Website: crate-barrel
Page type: newsletter-management
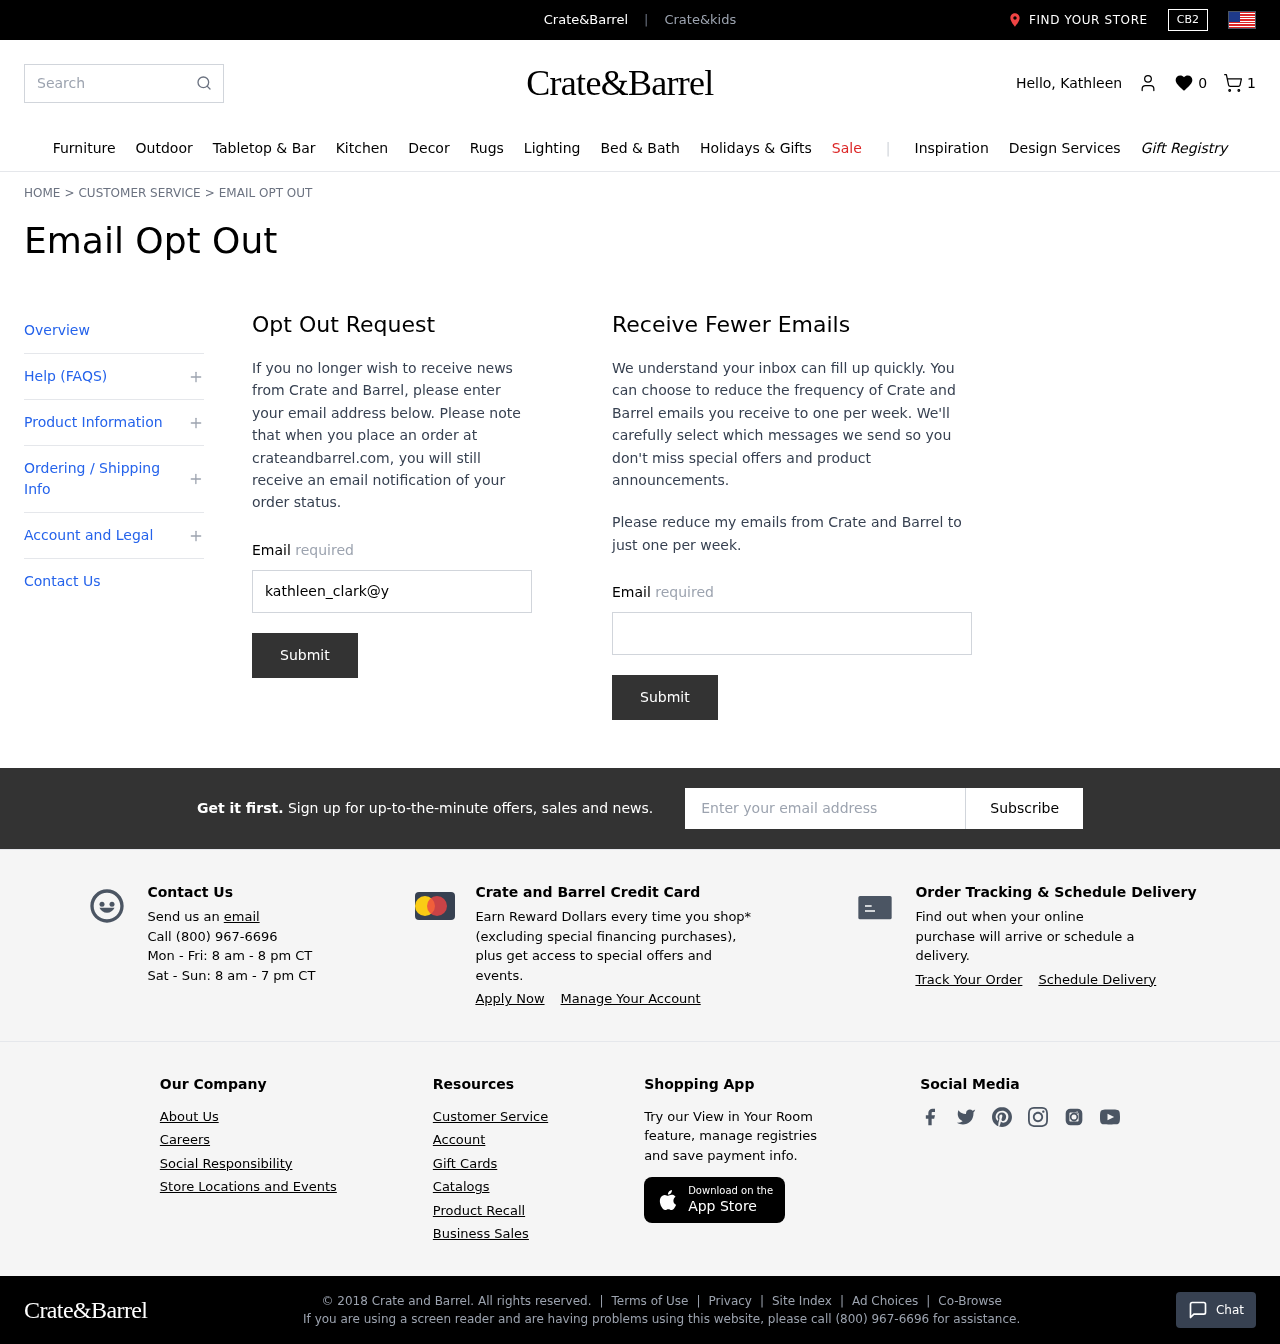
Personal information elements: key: PII_EMAIL
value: kathleen_clark@yahoo.com
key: PII_EMAIL2
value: kathleen_clark@yahoo.com
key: PII_EMAIL3
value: kathleen_clark@yahoo.com
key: PII_FIRSTNAME
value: Kathleen
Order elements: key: ORDER_NUM_ITEMS
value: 1
Search elements: key: HEADER_SEARCH
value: Search
Other elements: key: WISHLIST_COUNT
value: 0